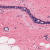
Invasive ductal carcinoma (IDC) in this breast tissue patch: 0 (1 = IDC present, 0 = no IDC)